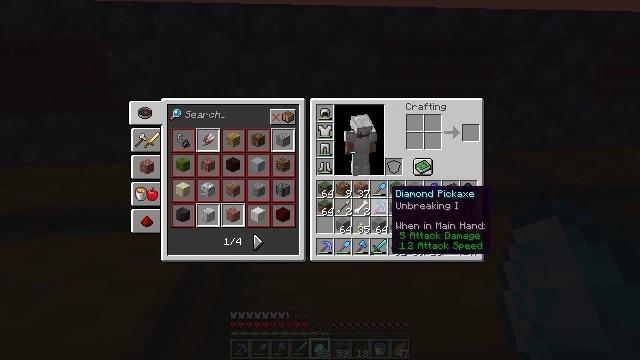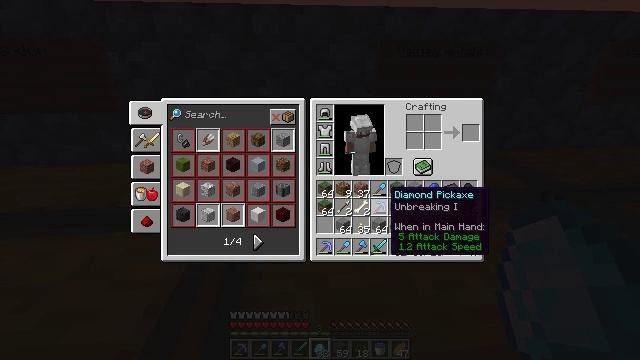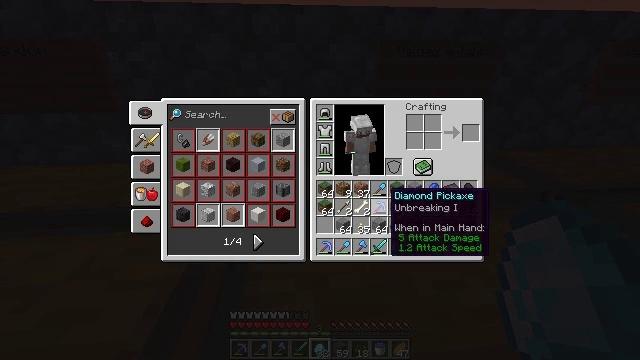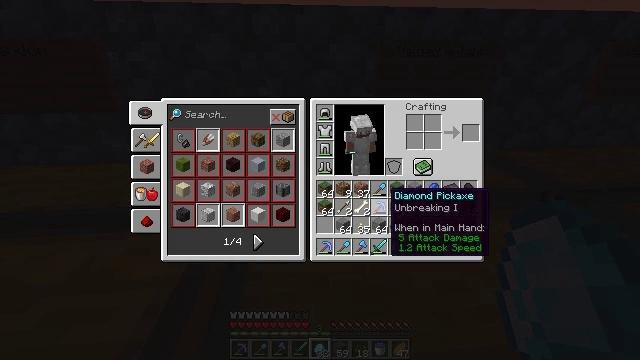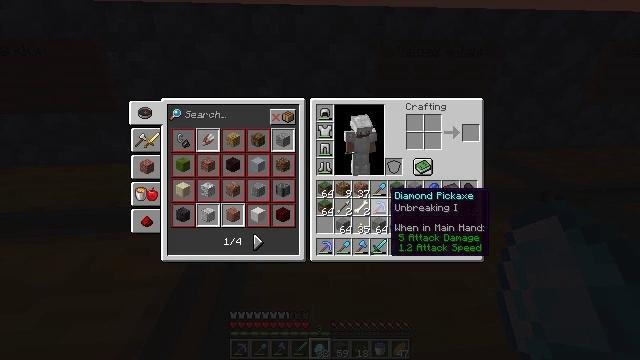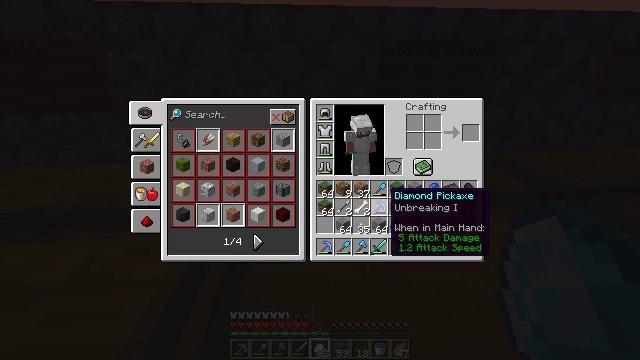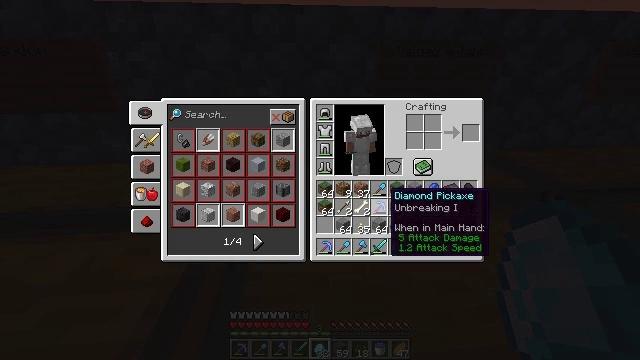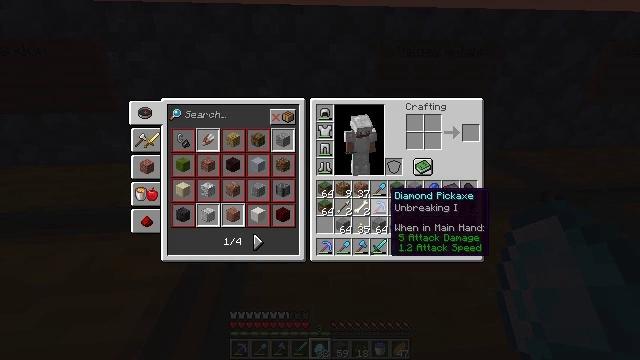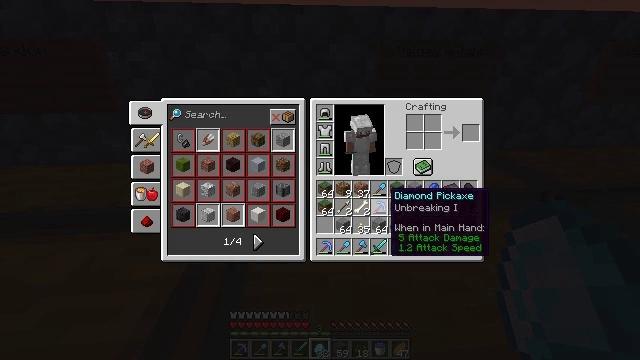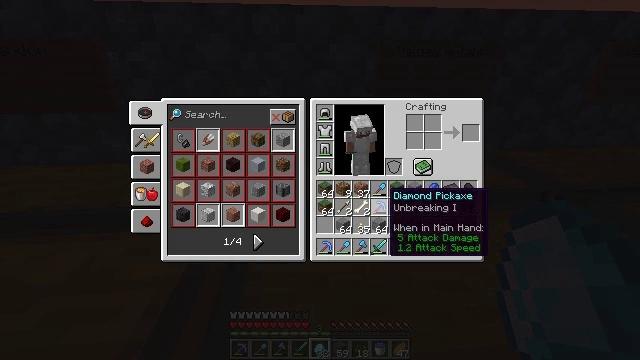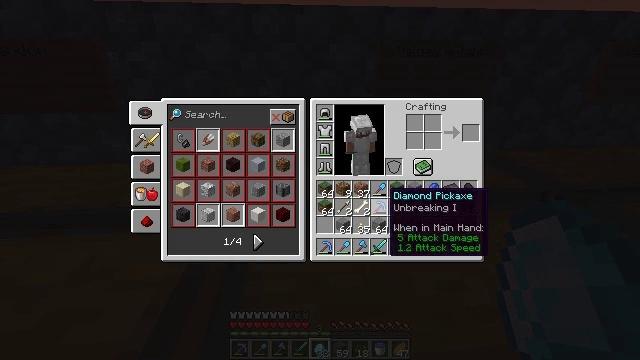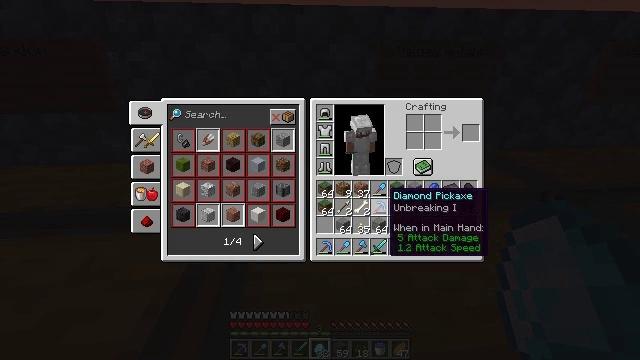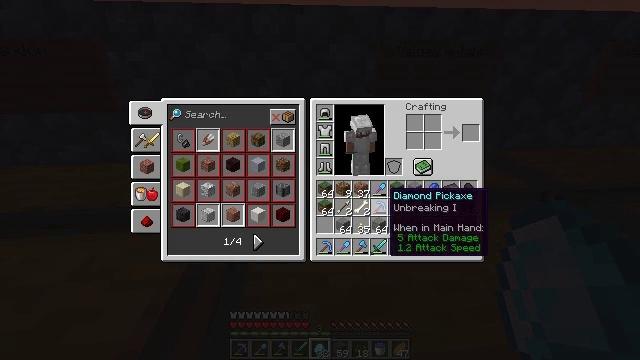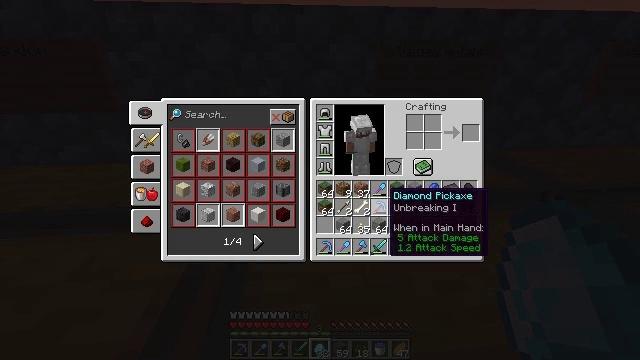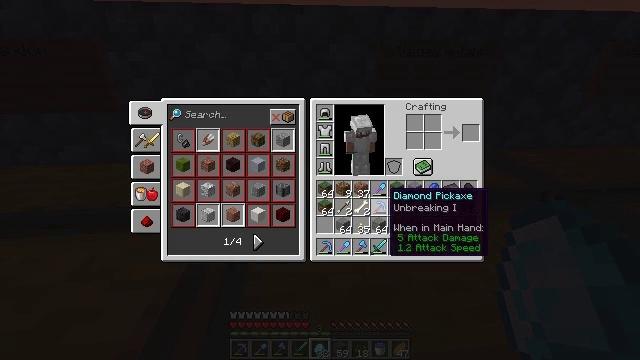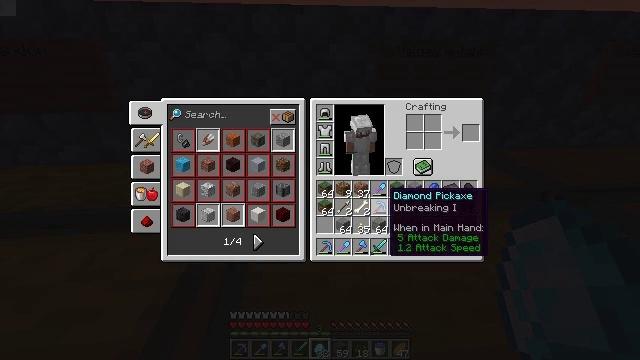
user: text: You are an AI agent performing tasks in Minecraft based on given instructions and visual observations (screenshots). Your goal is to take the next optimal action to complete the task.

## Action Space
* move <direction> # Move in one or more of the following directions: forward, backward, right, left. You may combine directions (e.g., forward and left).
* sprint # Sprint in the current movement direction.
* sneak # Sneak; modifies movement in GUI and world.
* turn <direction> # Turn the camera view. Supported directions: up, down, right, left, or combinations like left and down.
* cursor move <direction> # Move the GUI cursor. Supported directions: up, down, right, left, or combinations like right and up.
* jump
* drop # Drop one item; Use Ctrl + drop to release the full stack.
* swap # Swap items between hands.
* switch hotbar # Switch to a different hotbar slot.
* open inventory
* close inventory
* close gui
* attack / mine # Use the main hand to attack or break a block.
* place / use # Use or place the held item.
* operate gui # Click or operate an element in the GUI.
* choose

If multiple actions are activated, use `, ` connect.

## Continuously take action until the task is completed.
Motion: motion action
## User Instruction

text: Remove a grass block from the inventory.
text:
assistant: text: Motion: no_op
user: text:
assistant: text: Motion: no_op
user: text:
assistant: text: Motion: no_op
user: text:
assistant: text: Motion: no_op
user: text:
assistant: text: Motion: no_op
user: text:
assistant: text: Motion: no_op
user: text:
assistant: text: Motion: no_op
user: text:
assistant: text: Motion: no_op
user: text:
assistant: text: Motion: no_op
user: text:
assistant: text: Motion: no_op
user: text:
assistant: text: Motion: no_op
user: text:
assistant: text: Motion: no_op
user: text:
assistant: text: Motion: no_op
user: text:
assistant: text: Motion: no_op
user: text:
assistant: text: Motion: no_op
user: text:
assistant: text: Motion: no_op
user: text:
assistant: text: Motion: no_op
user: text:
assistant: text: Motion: no_op
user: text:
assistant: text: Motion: cursor move left and down
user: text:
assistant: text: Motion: cursor move left and down
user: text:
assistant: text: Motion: cursor move left and down
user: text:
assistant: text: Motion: no_op
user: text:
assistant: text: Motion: no_op
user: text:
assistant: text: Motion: no_op
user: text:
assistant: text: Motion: no_op
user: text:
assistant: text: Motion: no_op
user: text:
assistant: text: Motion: no_op
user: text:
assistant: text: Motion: no_op
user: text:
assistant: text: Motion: no_op
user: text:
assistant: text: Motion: no_op